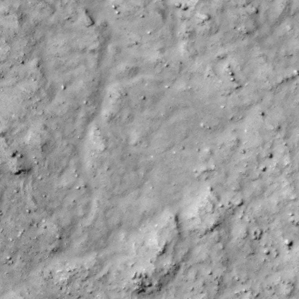
Label: non_frost